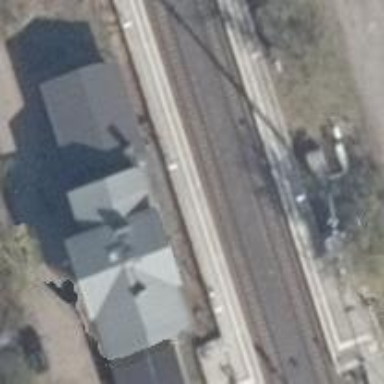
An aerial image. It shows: Railway stop with public transport stop position.